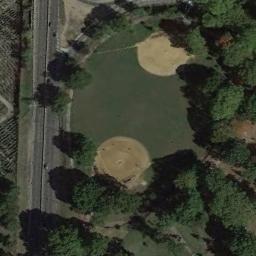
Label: baseball_diamond